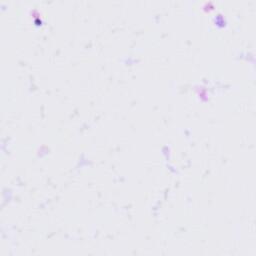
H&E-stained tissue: Tonsil